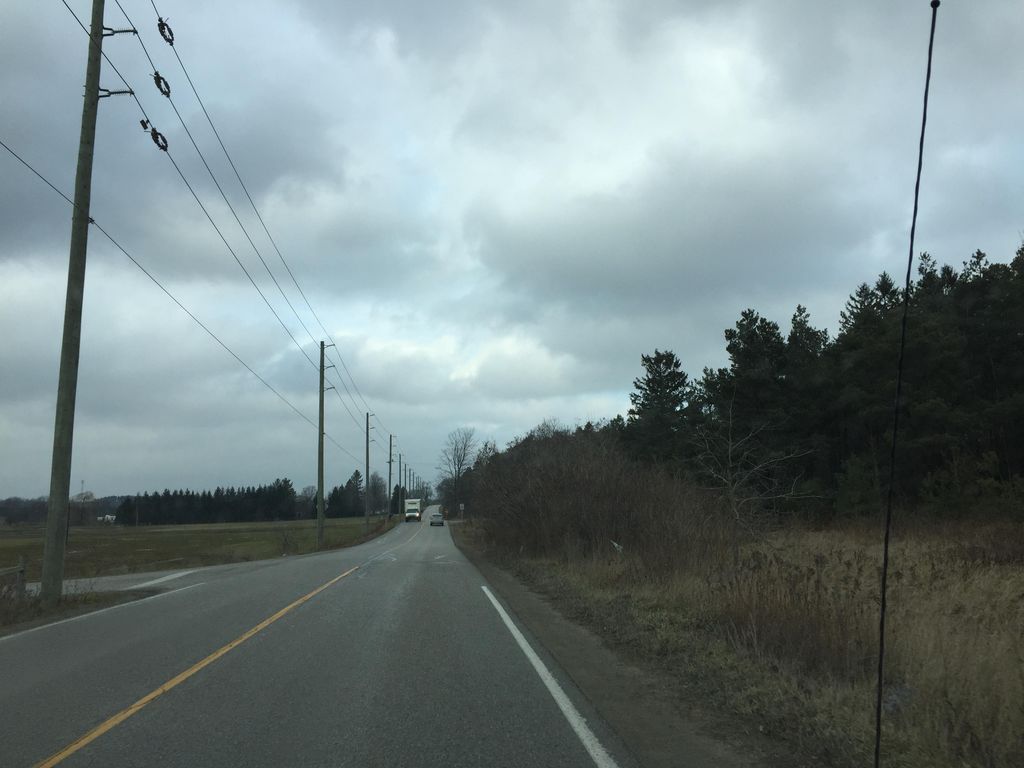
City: kitchener-waterloo